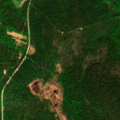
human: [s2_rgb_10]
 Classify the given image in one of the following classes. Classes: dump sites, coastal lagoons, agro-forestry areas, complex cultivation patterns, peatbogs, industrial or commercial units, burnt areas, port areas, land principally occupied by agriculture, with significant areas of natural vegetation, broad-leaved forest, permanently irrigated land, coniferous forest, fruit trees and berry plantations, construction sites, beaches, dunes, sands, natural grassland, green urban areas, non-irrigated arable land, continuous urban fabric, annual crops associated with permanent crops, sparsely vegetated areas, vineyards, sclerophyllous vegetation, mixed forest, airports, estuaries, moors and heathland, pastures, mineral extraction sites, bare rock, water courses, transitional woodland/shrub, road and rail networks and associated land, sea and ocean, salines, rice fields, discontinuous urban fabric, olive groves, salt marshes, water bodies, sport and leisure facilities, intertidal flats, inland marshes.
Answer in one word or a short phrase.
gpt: coniferous forest, mixed forest